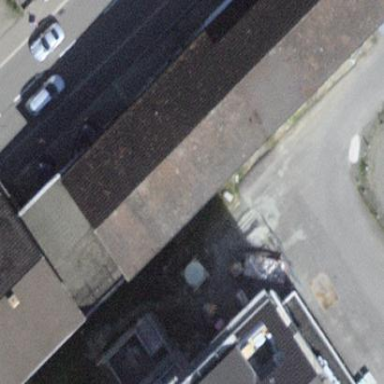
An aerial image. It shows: Commercial building.